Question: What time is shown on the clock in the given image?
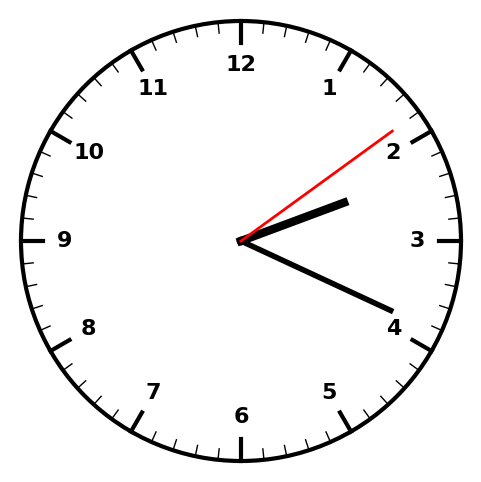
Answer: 02:19:09